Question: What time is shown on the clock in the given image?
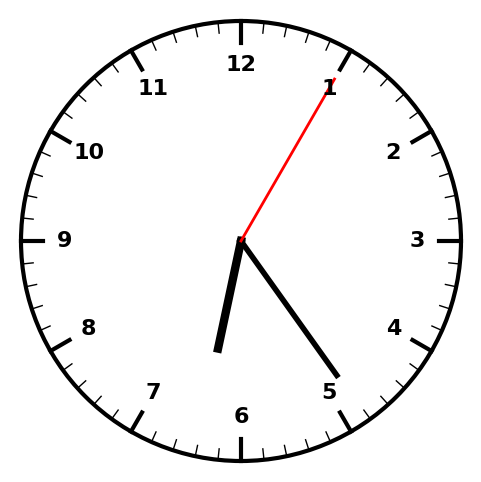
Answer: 06:24:05